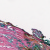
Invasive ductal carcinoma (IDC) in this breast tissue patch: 0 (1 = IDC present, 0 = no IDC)